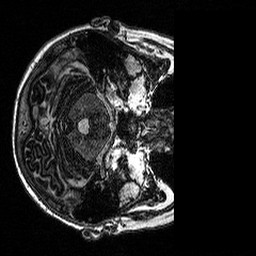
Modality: MP2RAGE
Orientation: axial
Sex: female
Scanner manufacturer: siemens
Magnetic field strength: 3 T
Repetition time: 5 s
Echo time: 0.00292 s